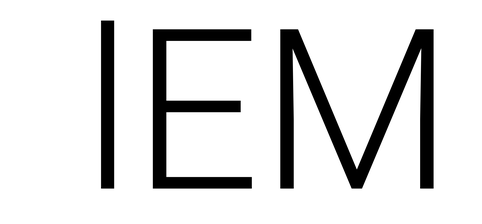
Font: Roboto_Light